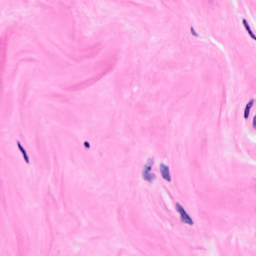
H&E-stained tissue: Breast